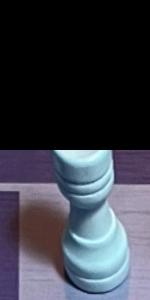
Label: Rook_White